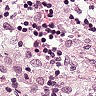
Metastatic tissue present: no